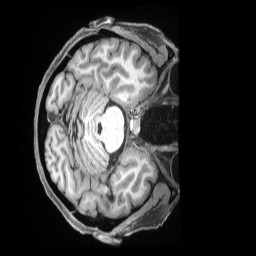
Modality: T1w
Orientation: axial
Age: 59
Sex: female
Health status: ill
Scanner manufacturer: siemens
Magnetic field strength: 3 T
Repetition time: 2.5 s
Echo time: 0.00181 s